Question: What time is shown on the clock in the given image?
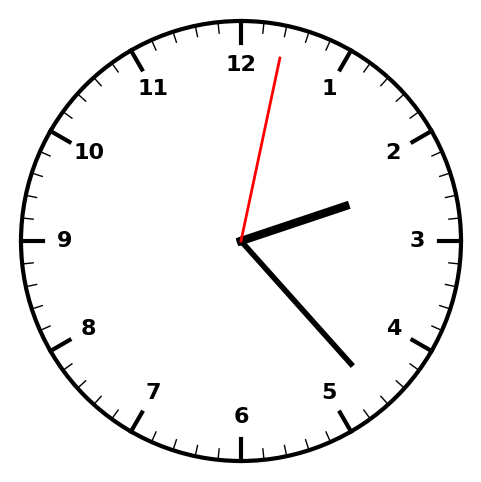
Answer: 02:23:02